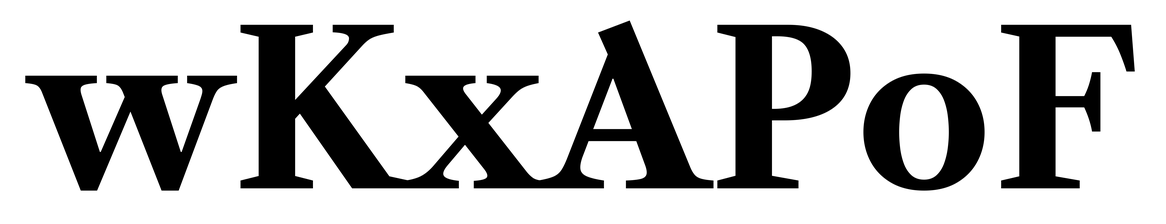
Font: LibreCaslonText_Bold